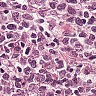
Metastatic tissue present: no